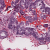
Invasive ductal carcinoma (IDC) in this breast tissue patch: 0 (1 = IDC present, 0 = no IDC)